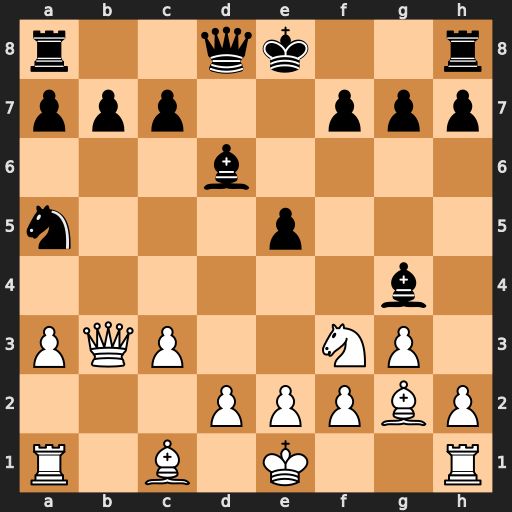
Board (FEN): r2qk2r/ppp2ppp/3b4/n3p3/6b1/PQP2NP1/3PPPBP/R1B1K2R
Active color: w
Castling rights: KQkq
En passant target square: -
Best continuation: Qa4+ Qd7 Qxa5